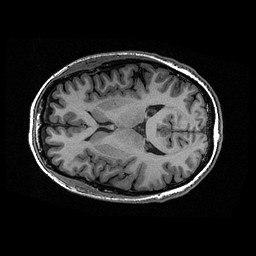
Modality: T1w
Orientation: axial
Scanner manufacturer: ge
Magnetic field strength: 3 T
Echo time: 0.00318 s